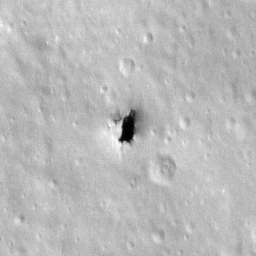
Pit: Stevinus 16
Host crater: Stevinus
Host type: impact_melt
Lunar coordinates: latitude -32.182, longitude 54.594